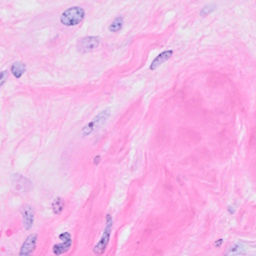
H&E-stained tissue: Breast